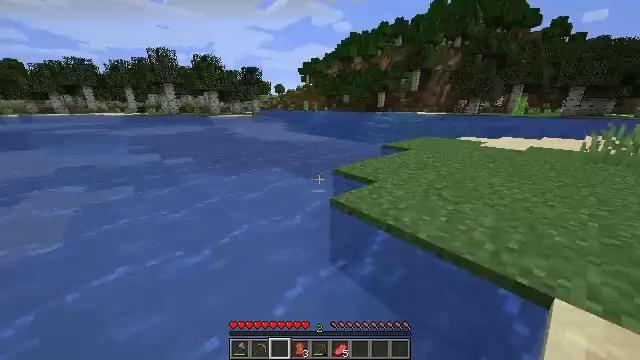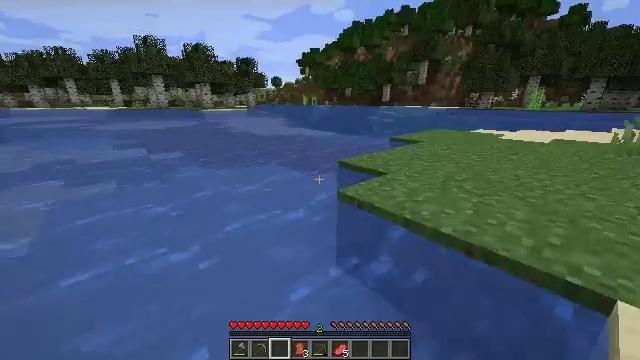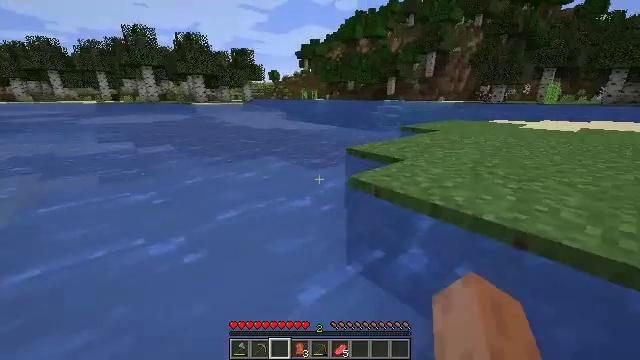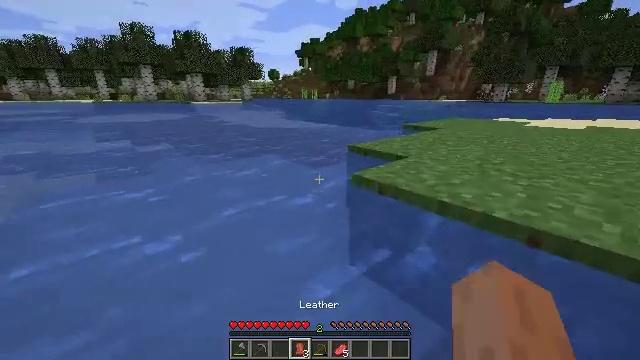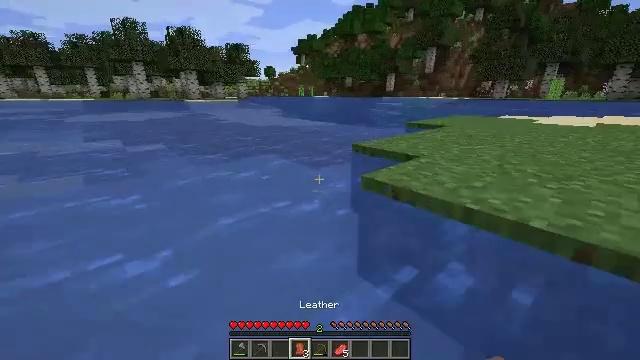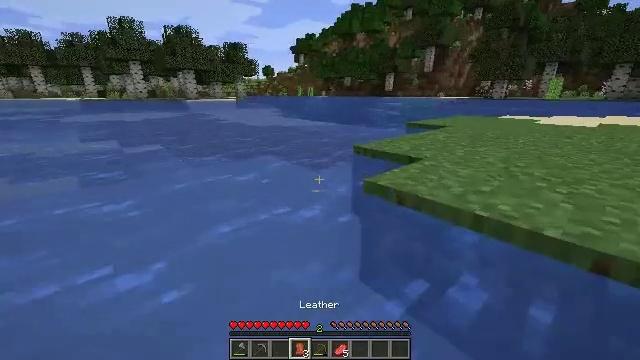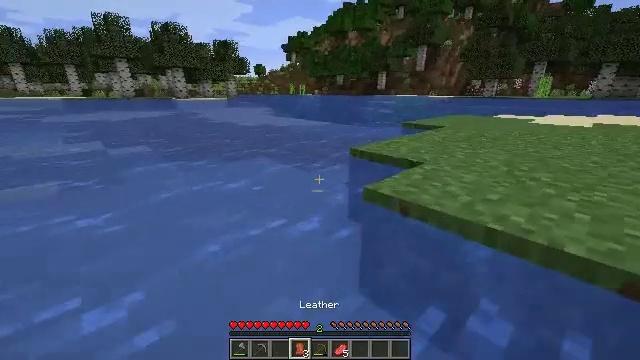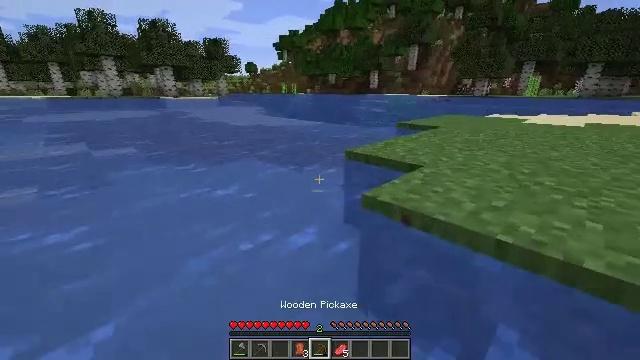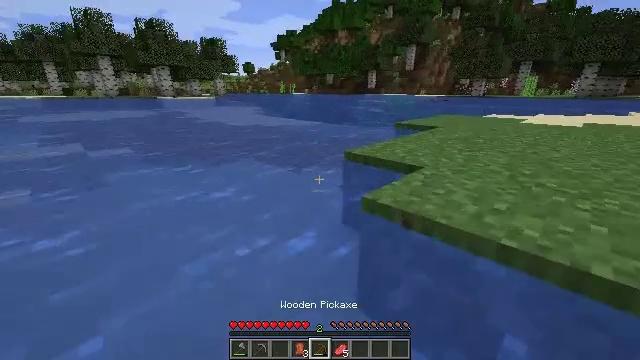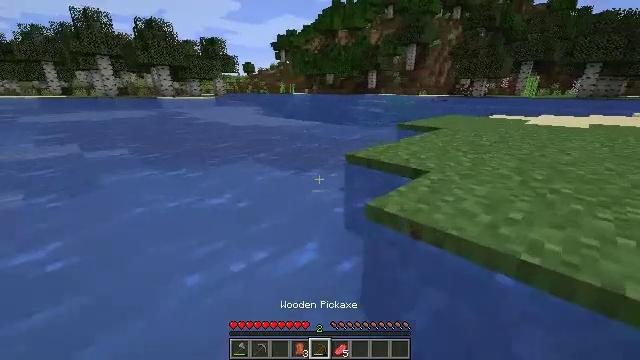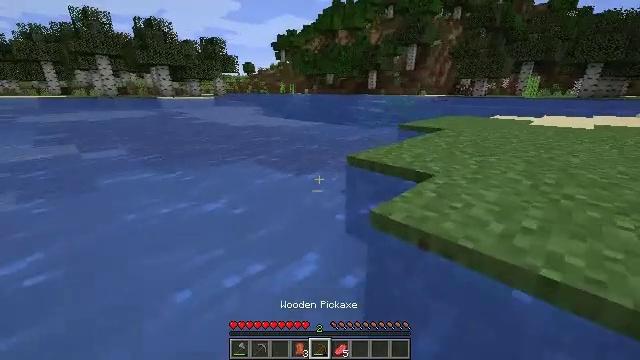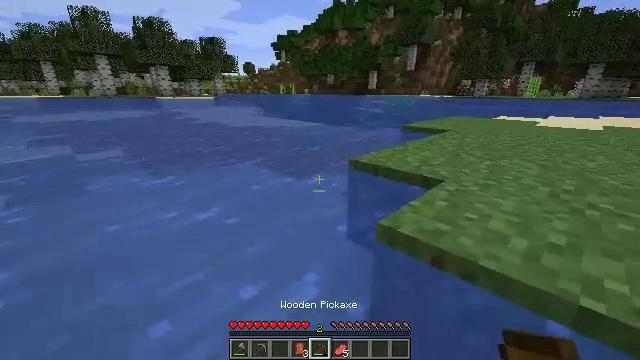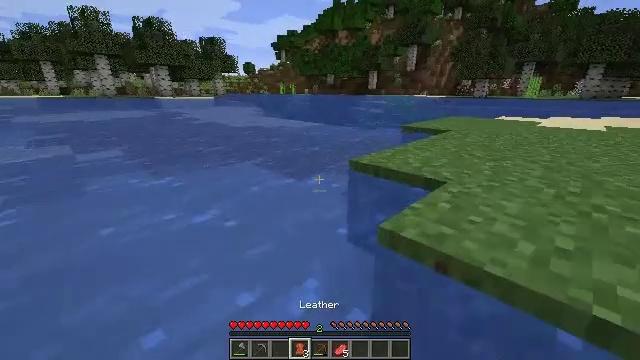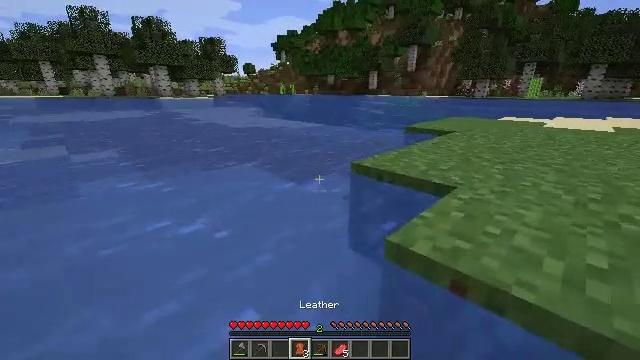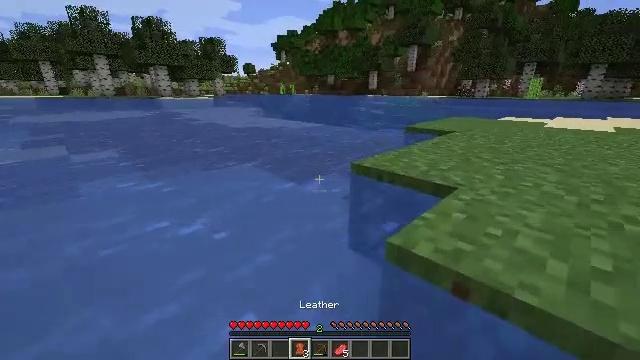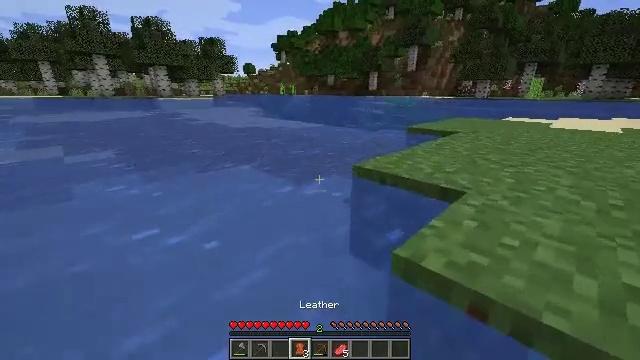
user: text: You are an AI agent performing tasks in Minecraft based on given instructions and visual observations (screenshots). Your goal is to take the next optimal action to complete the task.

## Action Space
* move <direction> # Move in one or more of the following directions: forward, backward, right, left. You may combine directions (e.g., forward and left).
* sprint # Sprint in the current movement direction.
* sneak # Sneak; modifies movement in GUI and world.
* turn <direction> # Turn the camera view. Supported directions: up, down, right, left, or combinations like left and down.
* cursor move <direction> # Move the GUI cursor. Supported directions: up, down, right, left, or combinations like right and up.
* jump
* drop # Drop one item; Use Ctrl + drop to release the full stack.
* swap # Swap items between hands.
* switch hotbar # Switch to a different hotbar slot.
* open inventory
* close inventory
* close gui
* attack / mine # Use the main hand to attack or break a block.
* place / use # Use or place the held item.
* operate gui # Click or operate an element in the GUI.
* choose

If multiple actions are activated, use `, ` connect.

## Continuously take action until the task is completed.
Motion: motion action
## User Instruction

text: Remove leather from the inventory.
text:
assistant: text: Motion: move forward, sprint
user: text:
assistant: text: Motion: move forward, sprint
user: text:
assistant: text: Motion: move forward, sprint
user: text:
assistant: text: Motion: move forward, sprint
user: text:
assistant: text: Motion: move forward, sprint
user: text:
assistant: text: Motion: move forward, sprint, turn right
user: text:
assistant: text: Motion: move forward, sprint, turn right
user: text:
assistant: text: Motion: move forward, sprint
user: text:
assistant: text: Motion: move forward, sprint
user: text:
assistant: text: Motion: move forward, sprint
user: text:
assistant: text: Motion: move forward, sprint
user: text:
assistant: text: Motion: move forward, sprint
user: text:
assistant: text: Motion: move forward, sprint
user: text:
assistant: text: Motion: move forward, sprint
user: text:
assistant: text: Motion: move forward, sprint
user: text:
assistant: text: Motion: move forward, sprint
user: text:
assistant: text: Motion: move forward, sprint
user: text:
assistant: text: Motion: move forward, sprint, turn right, drop
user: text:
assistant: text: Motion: move forward, sprint, turn right, drop
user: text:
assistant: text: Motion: sprint, turn right and down, jump, drop
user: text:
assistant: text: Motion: move forward, sprint, turn right and down, jump, drop
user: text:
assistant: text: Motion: move forward, sprint, turn right and down, jump
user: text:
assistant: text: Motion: sprint